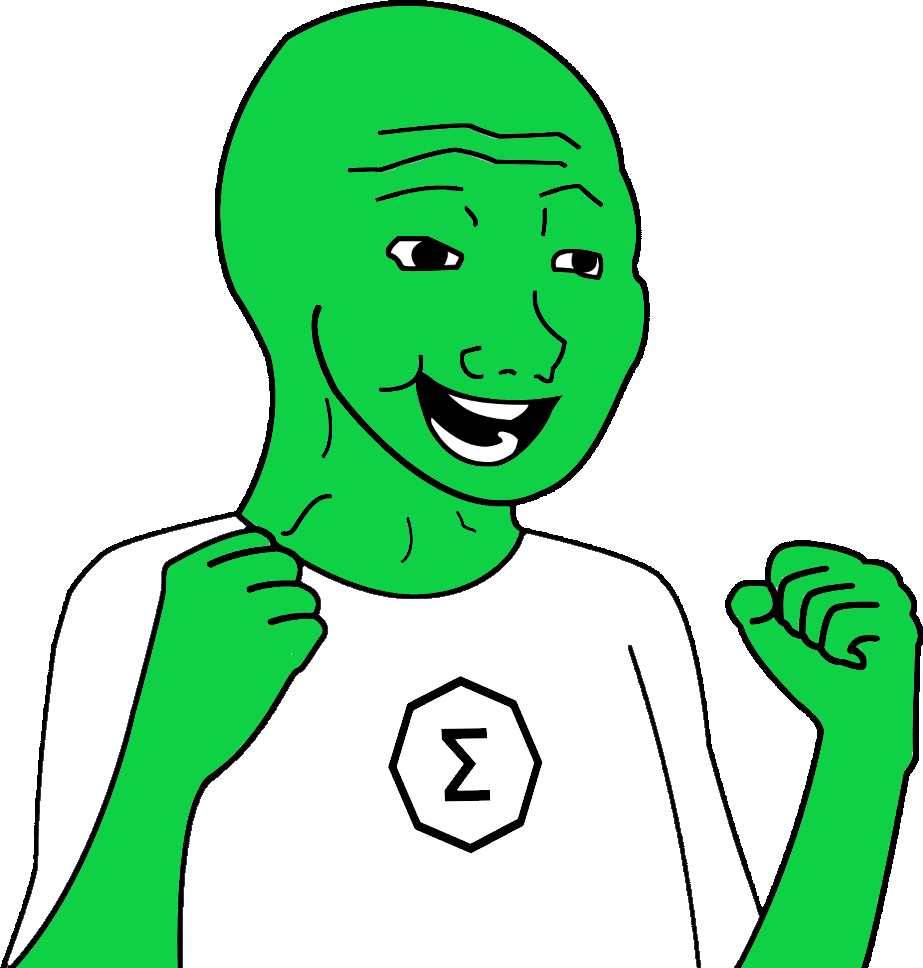
Label: 5_Bloomer